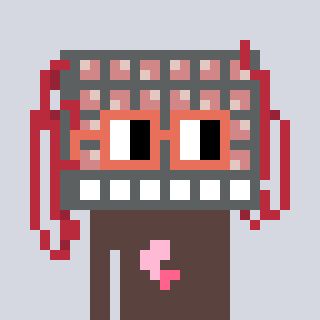
a pixel art character with square orange glasses, a turing-shaped head and a darkbrown-colored body on a cool background